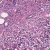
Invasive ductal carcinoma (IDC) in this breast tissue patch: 1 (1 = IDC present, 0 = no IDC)